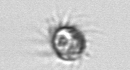
Label: Ciliophora